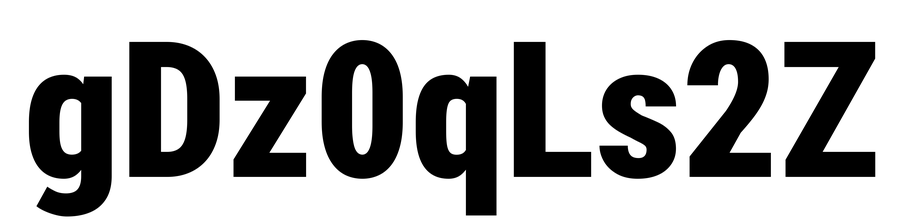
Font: Roboto_Condensed_Black